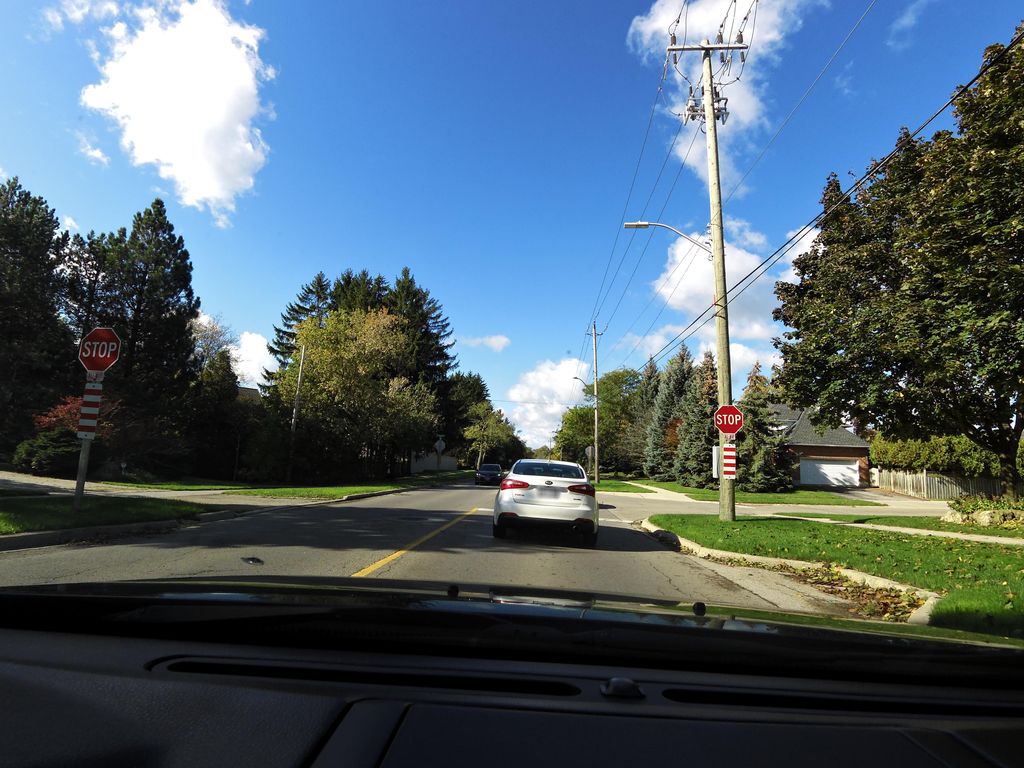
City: hamilton